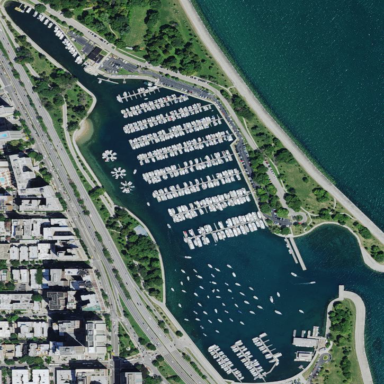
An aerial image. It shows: Marina on the waterfront with harbor.